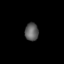
Tissue: skin
Cell type: Others
Senescence score: 0.7321
Nuclear area (px): 235
Mean DAPI intensity: 94.991